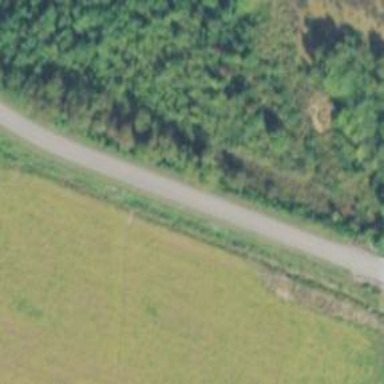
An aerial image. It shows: Tertiary road.